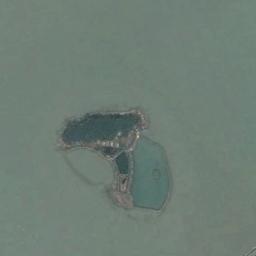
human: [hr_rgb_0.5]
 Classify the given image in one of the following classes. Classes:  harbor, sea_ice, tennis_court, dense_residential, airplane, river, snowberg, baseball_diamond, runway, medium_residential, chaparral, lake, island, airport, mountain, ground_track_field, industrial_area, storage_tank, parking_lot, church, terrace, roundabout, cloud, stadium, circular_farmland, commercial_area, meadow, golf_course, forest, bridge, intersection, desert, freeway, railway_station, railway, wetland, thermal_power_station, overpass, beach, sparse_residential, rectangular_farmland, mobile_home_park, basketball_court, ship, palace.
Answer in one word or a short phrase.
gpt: island